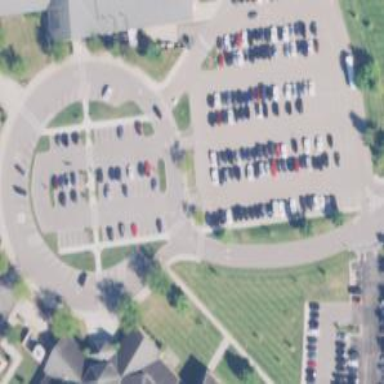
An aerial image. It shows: Marked crossing on footway.